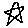
Label: star